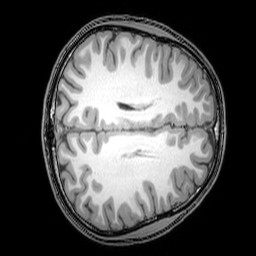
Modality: T1w
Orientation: axial
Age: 24
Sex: male
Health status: healthy
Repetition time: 0.081 s
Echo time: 0.037 s